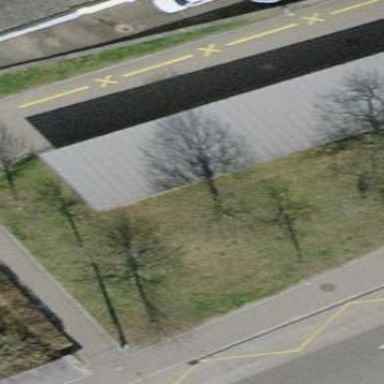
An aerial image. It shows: Carport with flat roof.